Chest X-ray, PA view. Patient: 64 years old, sex M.
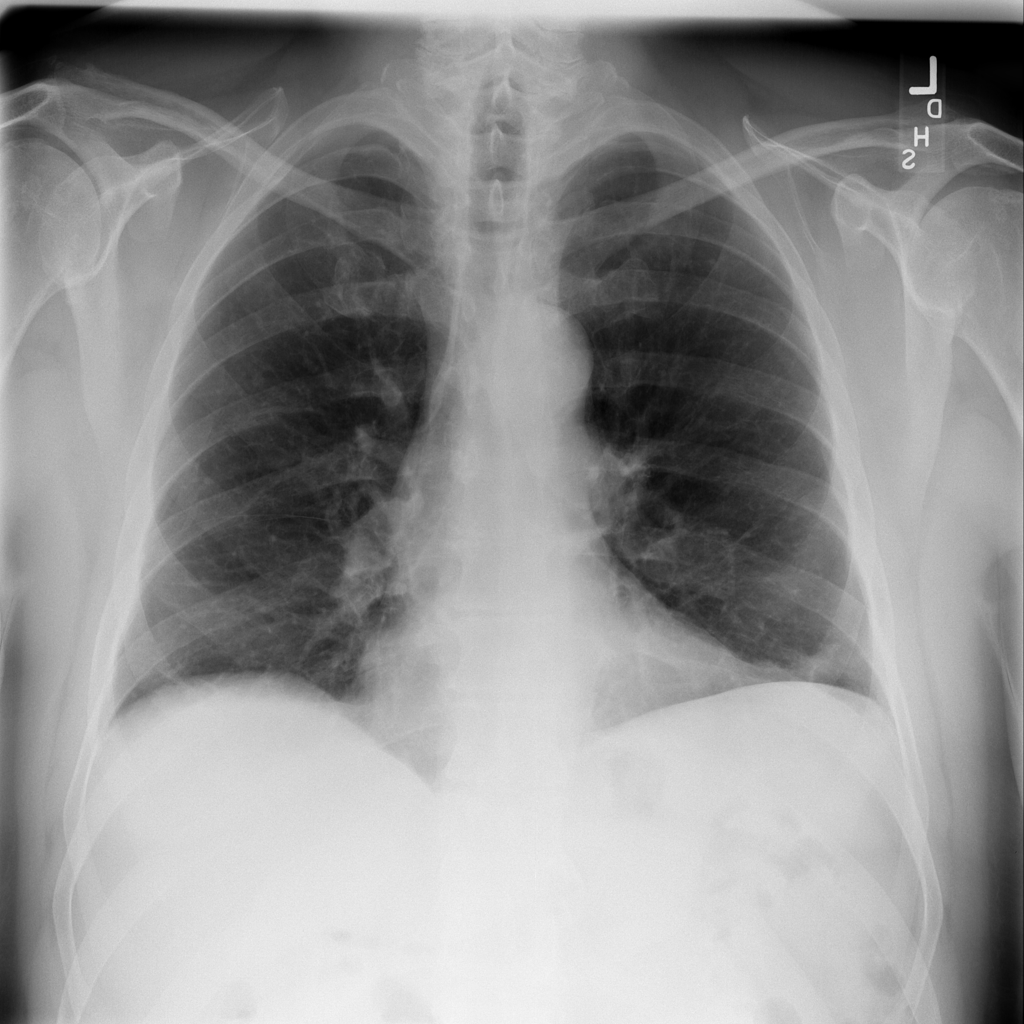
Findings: No Finding